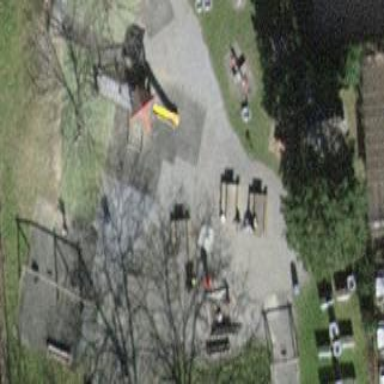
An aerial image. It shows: Playground area for leisure activities on the land.